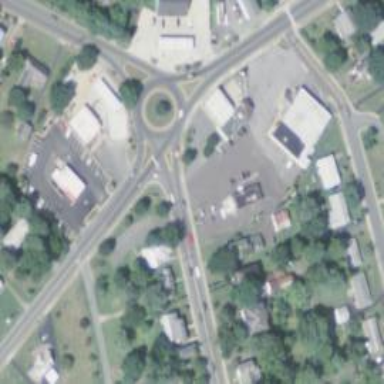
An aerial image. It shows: Roundabout on trunk highway.